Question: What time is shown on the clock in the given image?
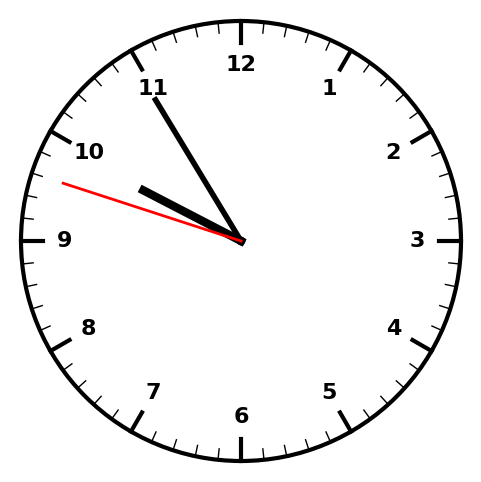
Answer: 09:54:48